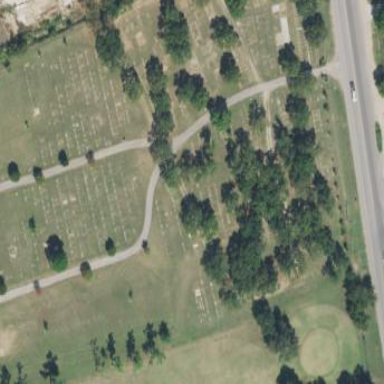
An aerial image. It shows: Cemetery.